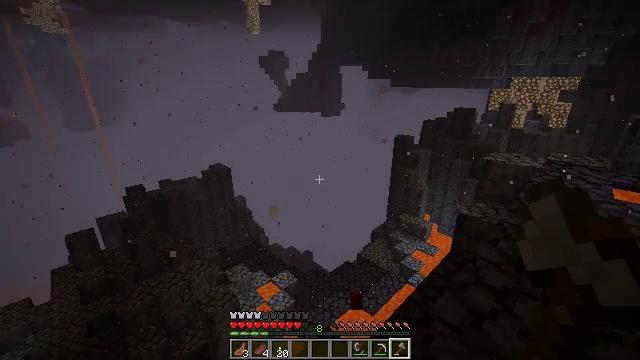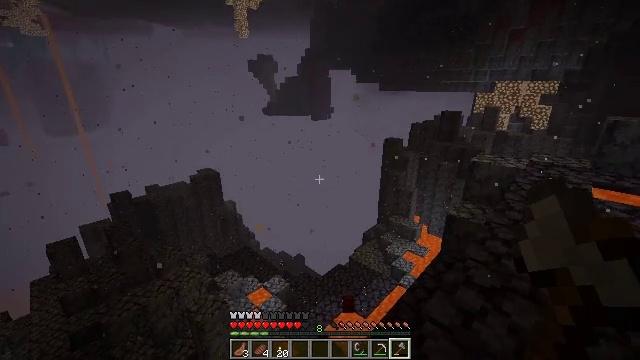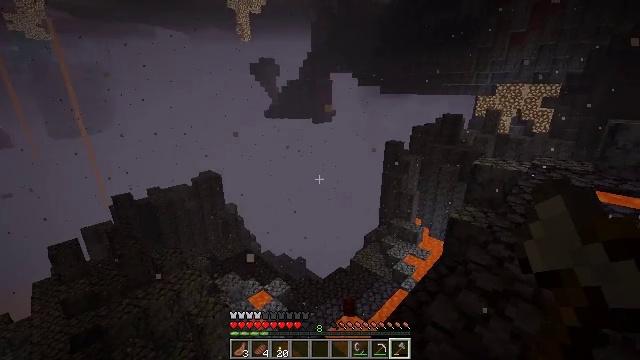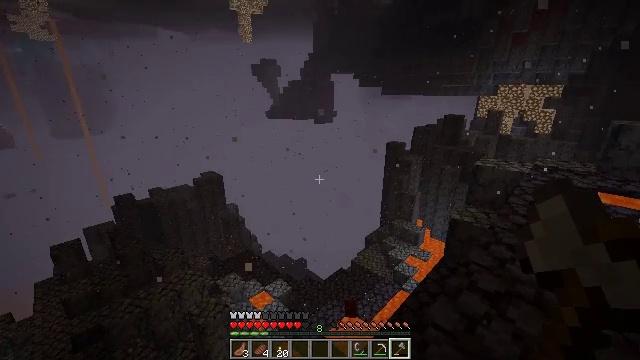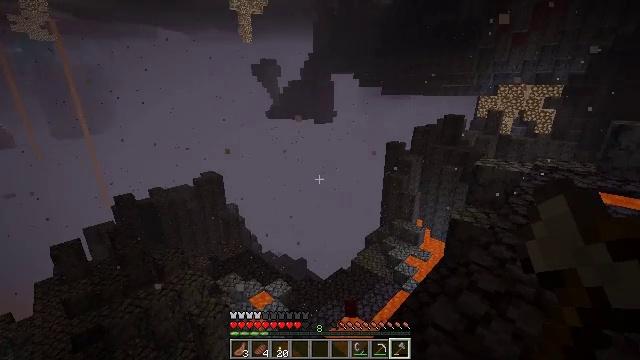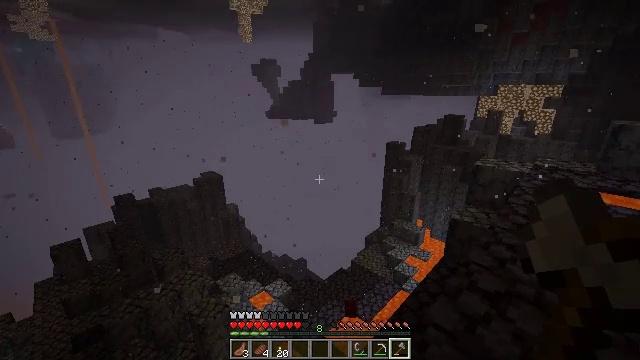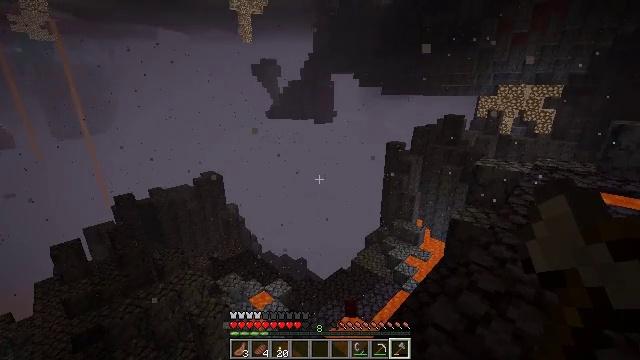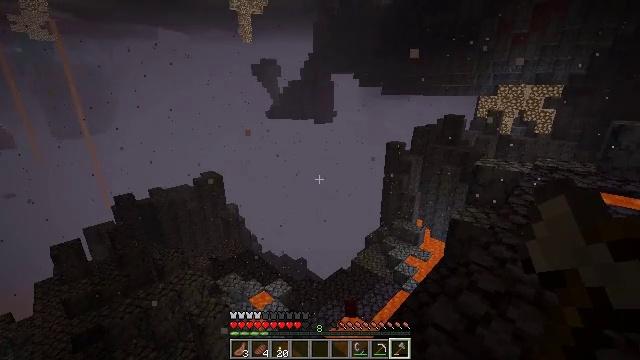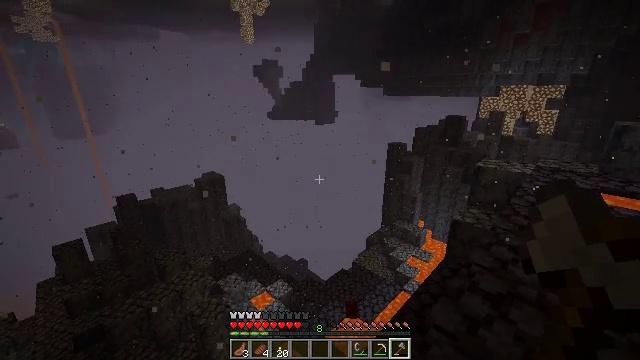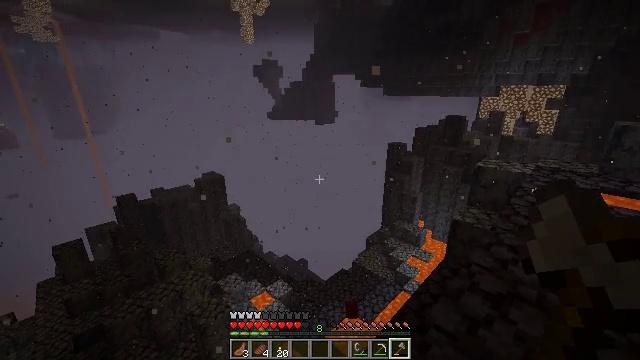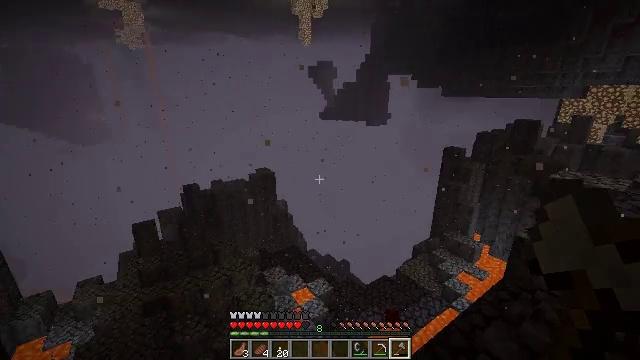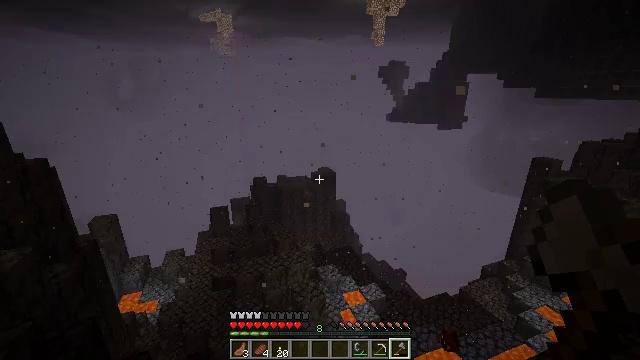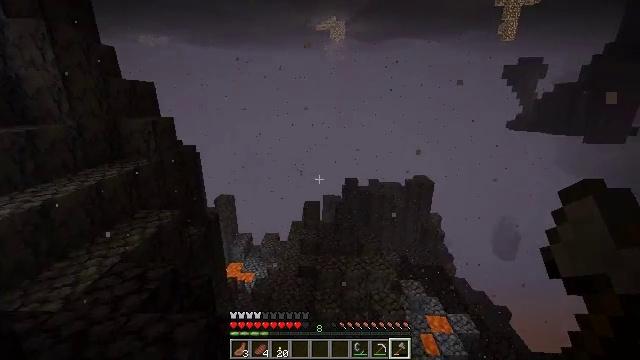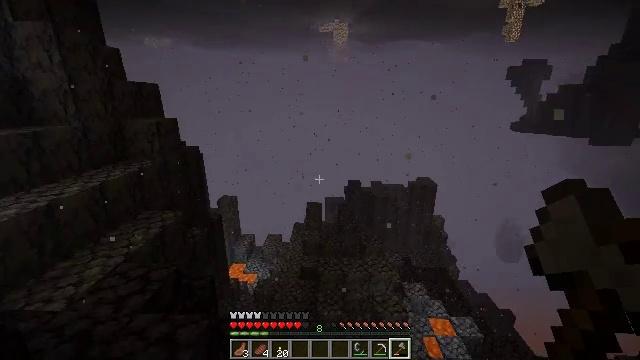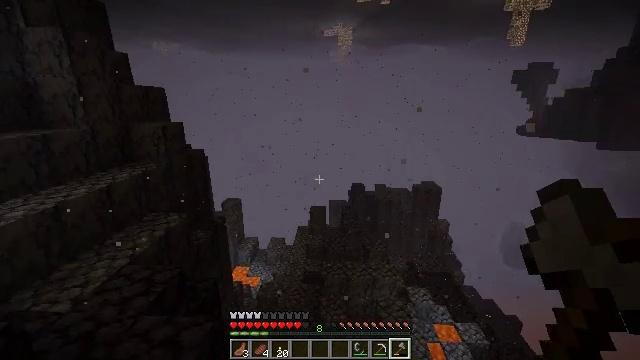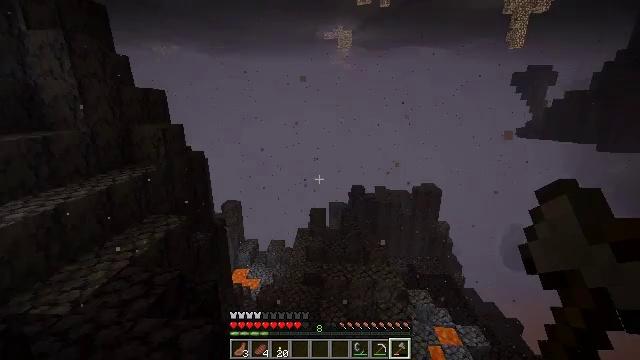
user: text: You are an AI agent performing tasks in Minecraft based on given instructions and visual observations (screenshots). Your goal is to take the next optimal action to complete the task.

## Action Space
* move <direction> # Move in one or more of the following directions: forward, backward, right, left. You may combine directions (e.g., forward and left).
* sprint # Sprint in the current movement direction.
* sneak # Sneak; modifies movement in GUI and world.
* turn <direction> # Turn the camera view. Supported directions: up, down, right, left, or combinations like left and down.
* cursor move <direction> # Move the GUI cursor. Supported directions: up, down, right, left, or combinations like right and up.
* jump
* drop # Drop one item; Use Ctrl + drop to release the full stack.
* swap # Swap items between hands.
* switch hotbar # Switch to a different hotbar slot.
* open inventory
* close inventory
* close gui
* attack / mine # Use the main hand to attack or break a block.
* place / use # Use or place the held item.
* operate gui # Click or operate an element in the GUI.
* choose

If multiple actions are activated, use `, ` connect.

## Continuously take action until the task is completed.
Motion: motion action
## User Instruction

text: Defeat a magma cube.
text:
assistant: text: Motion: turn right
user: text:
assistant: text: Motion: no_op
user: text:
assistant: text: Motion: no_op
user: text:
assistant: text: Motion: no_op
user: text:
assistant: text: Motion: no_op
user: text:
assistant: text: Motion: no_op
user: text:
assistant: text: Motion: no_op
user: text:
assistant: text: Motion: no_op
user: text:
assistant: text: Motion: no_op
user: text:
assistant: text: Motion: turn left
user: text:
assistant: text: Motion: turn left
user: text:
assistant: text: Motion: turn left
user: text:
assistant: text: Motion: no_op
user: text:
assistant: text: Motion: no_op
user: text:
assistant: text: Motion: no_op
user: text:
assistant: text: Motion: no_op
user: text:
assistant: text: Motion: no_op
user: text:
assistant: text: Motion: no_op
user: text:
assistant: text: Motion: turn right and up
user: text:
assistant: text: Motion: turn right and up
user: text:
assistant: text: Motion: turn right and up
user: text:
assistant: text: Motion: no_op
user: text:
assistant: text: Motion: no_op
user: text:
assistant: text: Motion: no_op
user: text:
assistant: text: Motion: no_op
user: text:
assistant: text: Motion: turn right
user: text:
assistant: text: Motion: no_op
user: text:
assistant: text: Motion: no_op
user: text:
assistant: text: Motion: no_op
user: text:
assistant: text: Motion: no_op